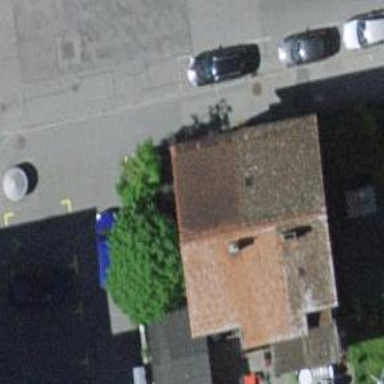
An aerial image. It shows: Restaurant.